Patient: sex M, age 72
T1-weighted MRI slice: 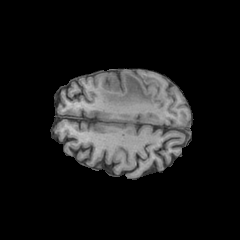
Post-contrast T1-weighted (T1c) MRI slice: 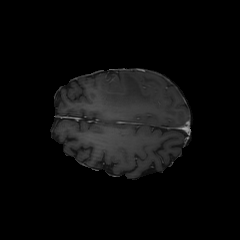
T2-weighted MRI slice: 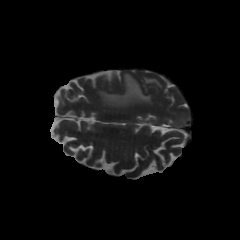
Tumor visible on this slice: yes
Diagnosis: Glioblastoma, IDH-wildtype
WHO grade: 4